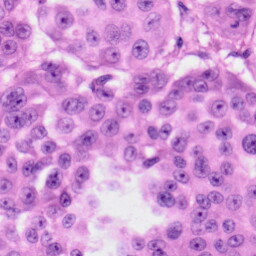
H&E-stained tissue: Skin